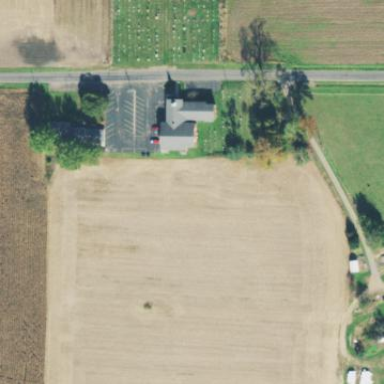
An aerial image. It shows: Grave yard.